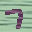
Label: 7